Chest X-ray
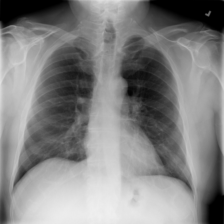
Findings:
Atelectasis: negative
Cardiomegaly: negative
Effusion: negative
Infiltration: negative
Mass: negative
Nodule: negative
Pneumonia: negative
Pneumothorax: negative
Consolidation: negative
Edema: negative
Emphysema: negative
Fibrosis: negative
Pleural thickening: negative
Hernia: negative